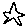
Label: star